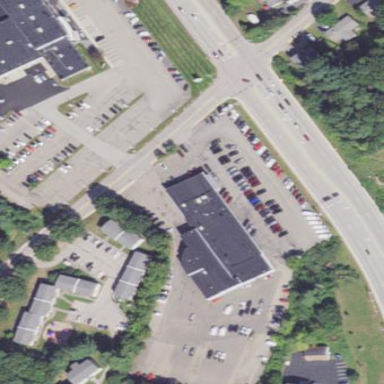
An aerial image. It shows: Building that houses car shop.